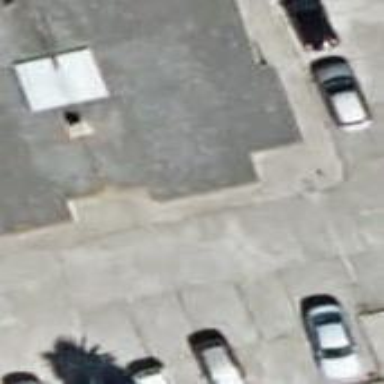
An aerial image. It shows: Paved parking surface with parking spaces available.